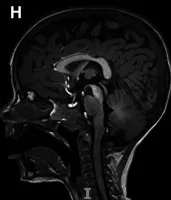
Dentate nuclei.
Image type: radiology (mri)